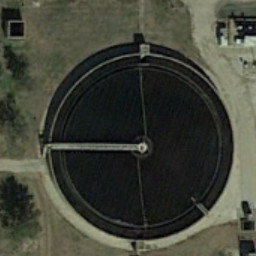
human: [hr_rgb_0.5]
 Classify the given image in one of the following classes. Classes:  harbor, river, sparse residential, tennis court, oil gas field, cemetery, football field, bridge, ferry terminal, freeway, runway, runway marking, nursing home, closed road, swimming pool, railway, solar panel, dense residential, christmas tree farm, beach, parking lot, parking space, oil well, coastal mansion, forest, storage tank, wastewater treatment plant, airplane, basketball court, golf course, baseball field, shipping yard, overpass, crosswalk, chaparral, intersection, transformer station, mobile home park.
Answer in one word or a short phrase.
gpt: wastewater treatment plant